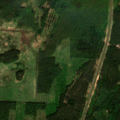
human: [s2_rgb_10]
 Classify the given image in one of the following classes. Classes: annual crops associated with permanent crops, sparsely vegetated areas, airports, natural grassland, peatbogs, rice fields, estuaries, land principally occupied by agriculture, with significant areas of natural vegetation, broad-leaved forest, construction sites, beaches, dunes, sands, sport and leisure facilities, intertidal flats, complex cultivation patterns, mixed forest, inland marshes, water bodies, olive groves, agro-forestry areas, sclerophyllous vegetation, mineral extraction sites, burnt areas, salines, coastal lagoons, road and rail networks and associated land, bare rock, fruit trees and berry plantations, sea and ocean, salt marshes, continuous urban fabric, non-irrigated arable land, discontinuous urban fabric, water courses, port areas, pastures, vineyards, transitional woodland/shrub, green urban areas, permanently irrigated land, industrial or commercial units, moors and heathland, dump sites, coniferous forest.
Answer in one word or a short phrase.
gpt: pastures, land principally occupied by agriculture, with significant areas of natural vegetation, broad-leaved forest, coniferous forest, mixed forest, transitional woodland/shrub